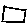
Label: square